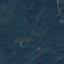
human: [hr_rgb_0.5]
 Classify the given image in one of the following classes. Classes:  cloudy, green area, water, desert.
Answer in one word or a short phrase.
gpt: green area